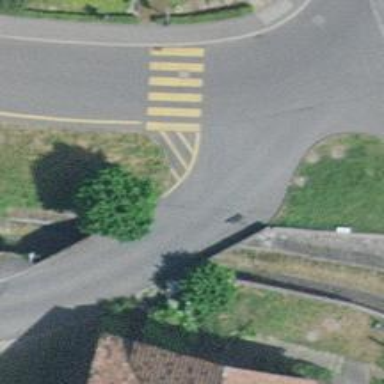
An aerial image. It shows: Kerb serving as barrier.